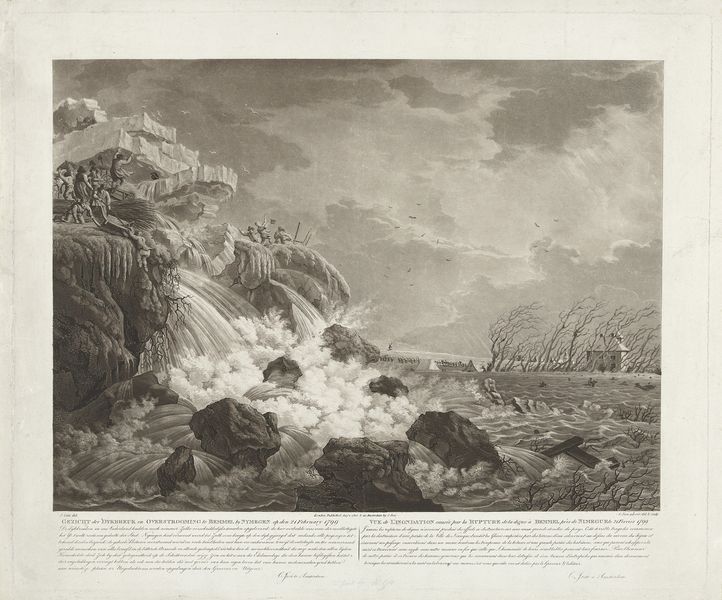
Titel: Dijkdoorbraak bij Bemmel
Künstler: Christiaan Josi
Standort: Amsterdam
Institution: Rijksmuseum
Schlagwörter: gravure, ciel, dessin, nuage, rocher, oiseaux, vague, hommes, vent, tempête, déluge